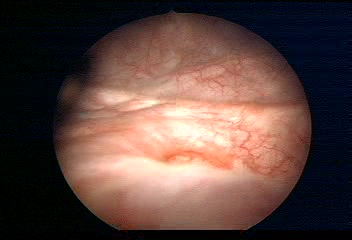
Modality: WLC
Class: Normal mucosa
Bladder cancer association: No